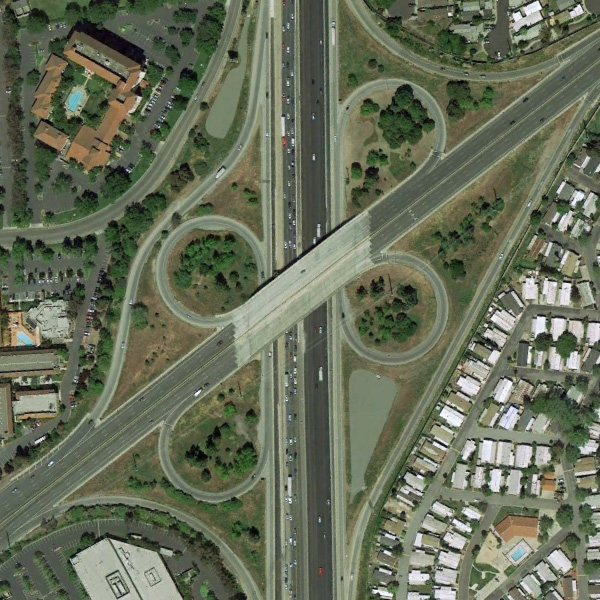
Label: Viaduct